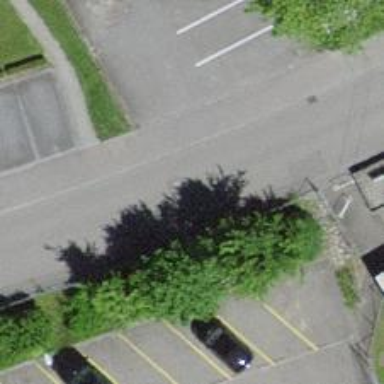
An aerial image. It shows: Asphalt parking aisle road.